Interaction volume radius: 10 \u00c5
Interaction volume height: 15 \u00c5
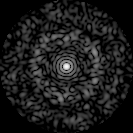
Disorder parameter: 0.8185